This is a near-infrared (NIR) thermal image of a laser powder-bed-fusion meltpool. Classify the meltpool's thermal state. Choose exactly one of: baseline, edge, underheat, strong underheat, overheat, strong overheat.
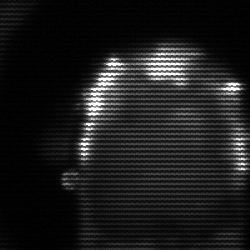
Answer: baseline